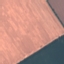
Land use / land cover class: AnnualCrop